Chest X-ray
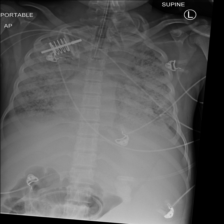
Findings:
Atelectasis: negative
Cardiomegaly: negative
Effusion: negative
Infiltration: negative
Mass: negative
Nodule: negative
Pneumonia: negative
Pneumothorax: negative
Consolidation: negative
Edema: negative
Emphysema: negative
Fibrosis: negative
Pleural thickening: negative
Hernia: negative